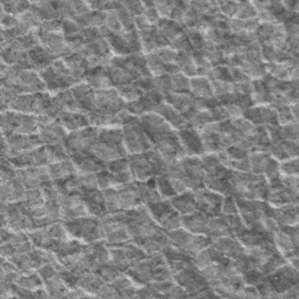
Label: frost